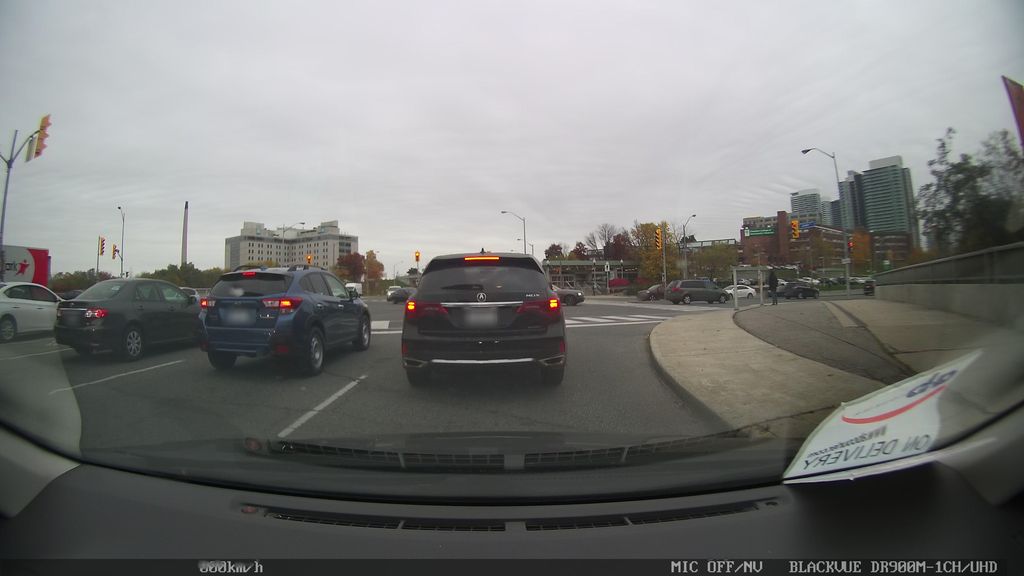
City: toronto